Question: When I log a GameObject's position to the console I get a different value in the console than in the inspector.
So, whenever I try to move the object on click, it just moves to a wild position. Am I doing anything wrong?

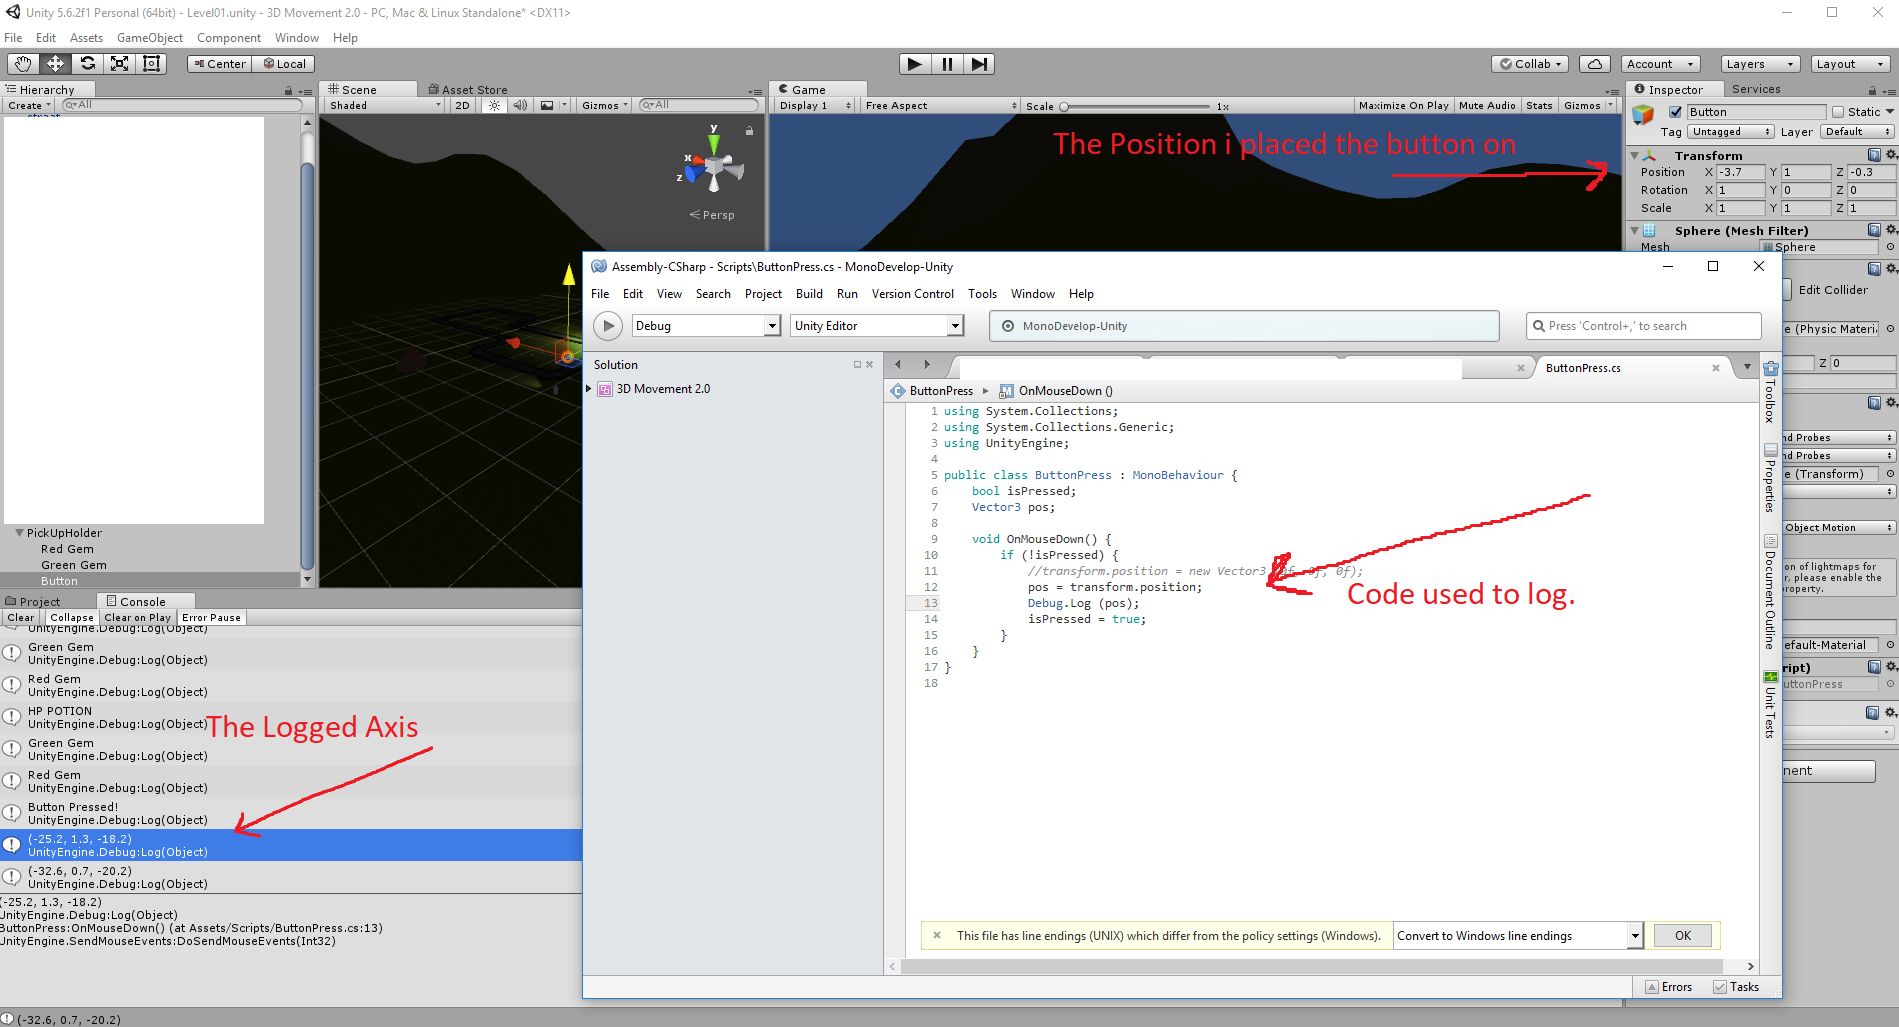
Answer: This is because the position you set in the inspector is the local position (that is, the position relative to the parent), while <URL>.
To get the local position you can use <URL>.